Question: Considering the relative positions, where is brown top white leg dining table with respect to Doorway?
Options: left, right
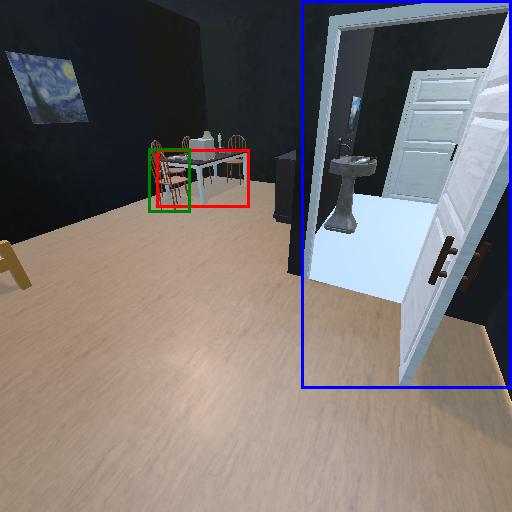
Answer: left